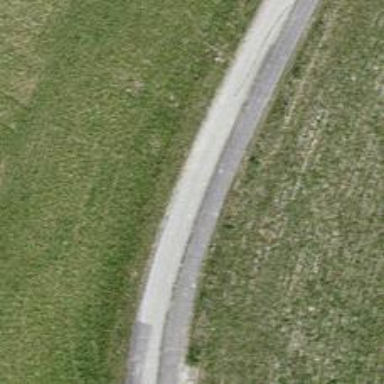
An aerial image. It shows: Unclassified road with grade 1 track type.